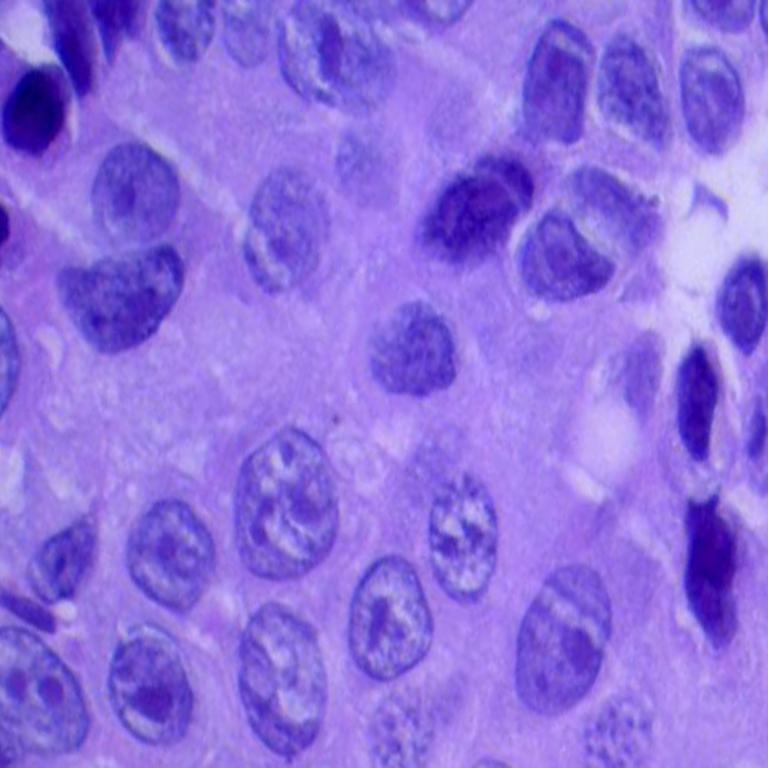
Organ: lung
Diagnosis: squamous carcinomas